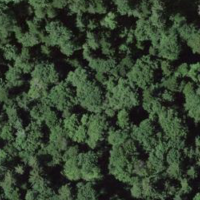
EUNIS habitat code: 41
Species observed at this site:
Fagus sylvatica